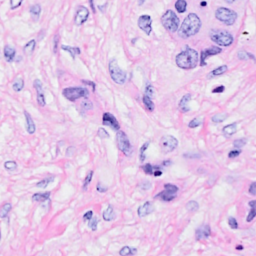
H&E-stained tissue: Breast